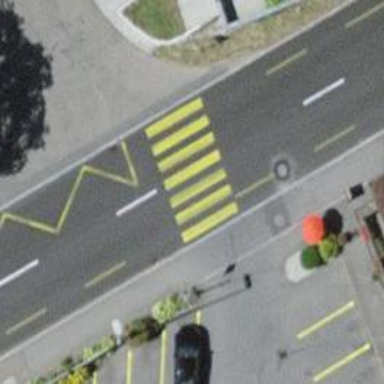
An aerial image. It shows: Uncontrolled zebra crossing with zebra markings.